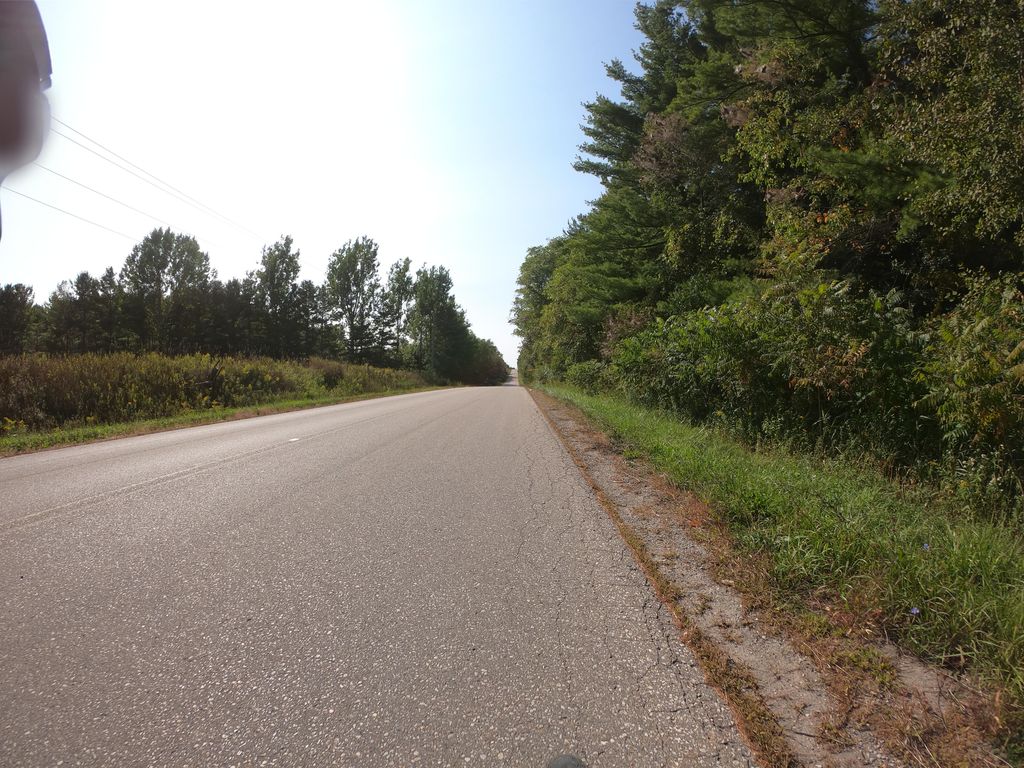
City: kitchener-waterloo